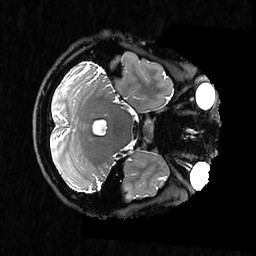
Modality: T2w
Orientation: axial
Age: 21
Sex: female
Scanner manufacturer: ge
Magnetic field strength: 3 T
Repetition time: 3.202 s
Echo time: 0.06676 s